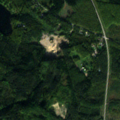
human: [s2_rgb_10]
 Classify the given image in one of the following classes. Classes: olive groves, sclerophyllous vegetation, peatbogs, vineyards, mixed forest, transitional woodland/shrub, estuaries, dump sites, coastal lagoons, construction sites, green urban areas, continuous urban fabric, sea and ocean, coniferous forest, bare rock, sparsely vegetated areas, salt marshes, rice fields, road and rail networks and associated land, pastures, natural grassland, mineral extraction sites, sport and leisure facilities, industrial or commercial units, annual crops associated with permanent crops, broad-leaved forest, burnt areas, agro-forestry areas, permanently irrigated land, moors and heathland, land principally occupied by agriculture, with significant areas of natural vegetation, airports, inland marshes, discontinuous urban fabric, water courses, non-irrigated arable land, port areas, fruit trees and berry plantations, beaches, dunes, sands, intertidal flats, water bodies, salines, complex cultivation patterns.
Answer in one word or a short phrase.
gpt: broad-leaved forest, coniferous forest, mixed forest, water bodies